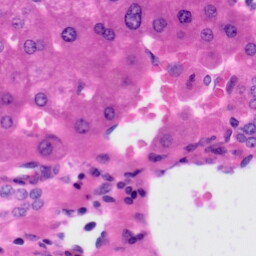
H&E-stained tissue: Liver